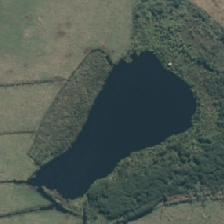
Land cover: lake_pond